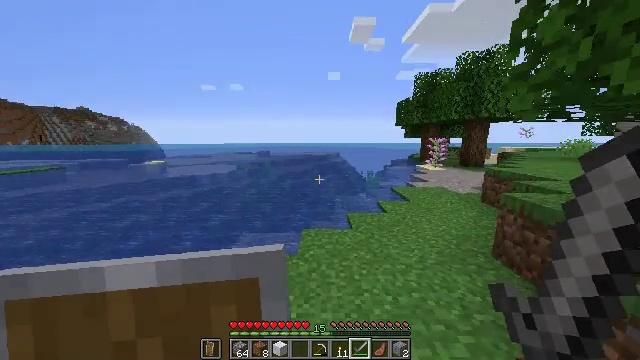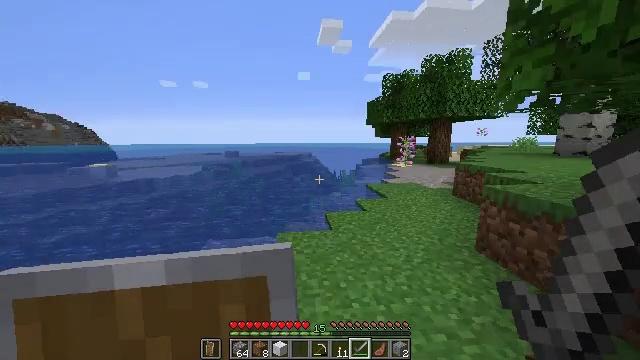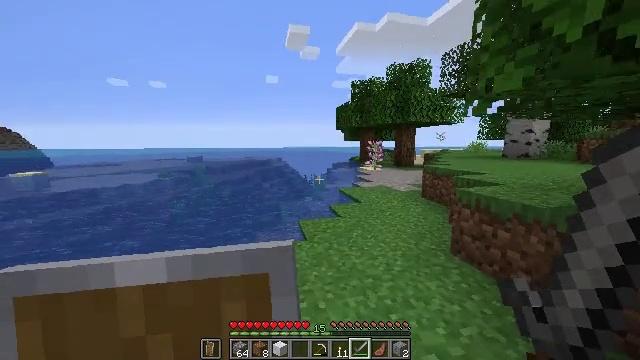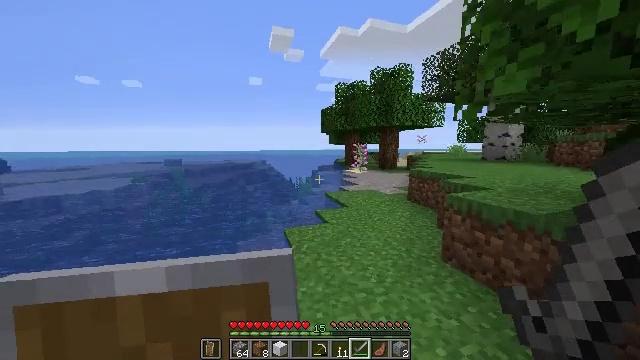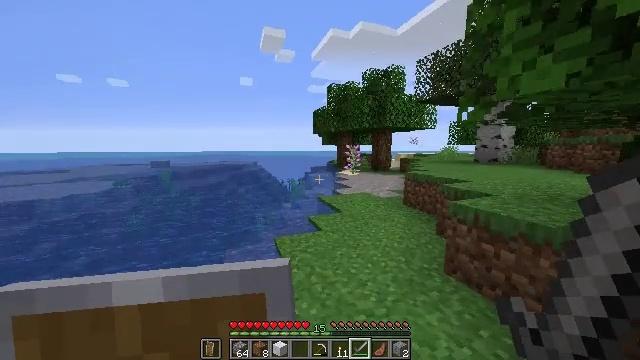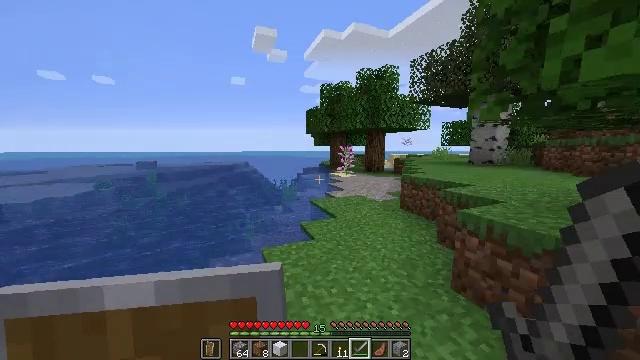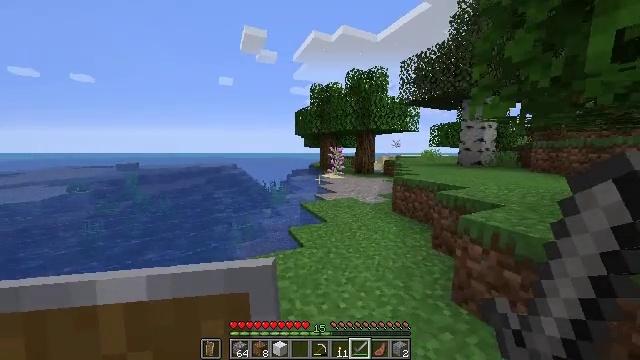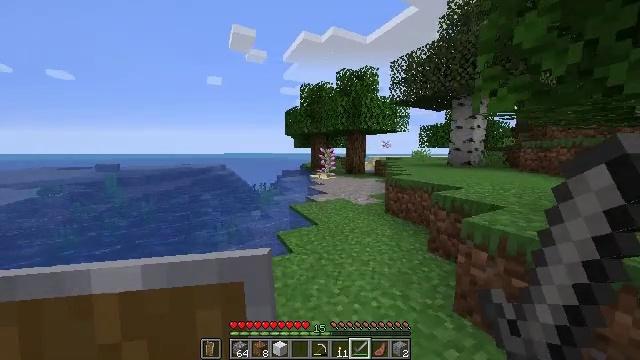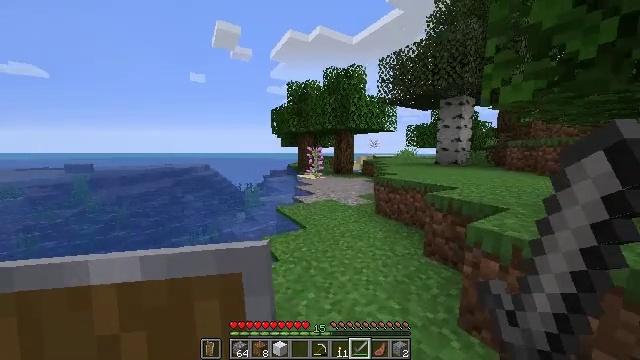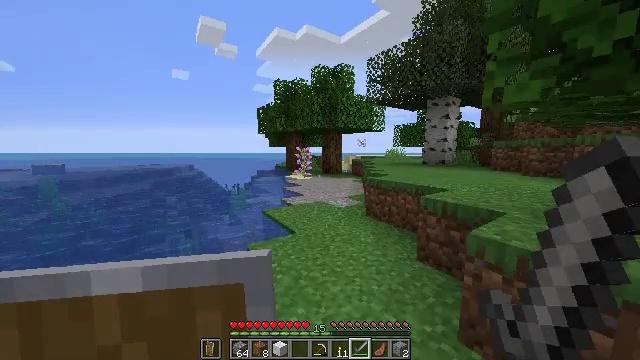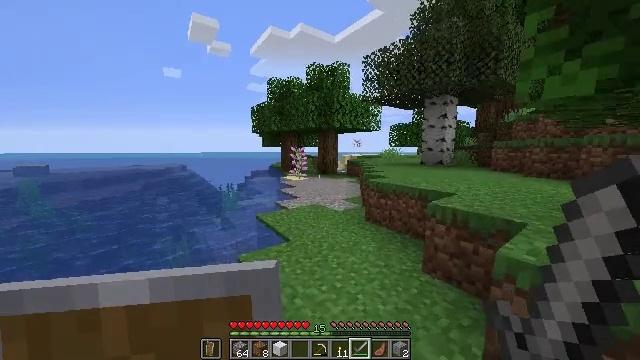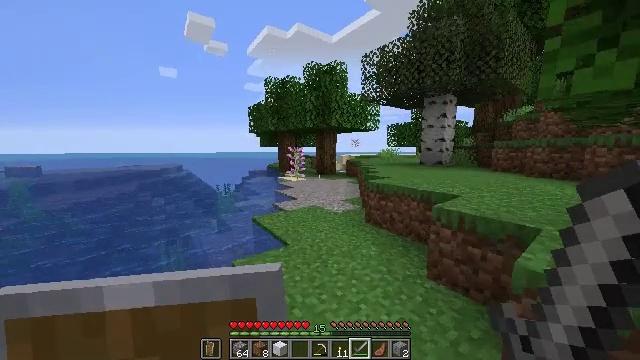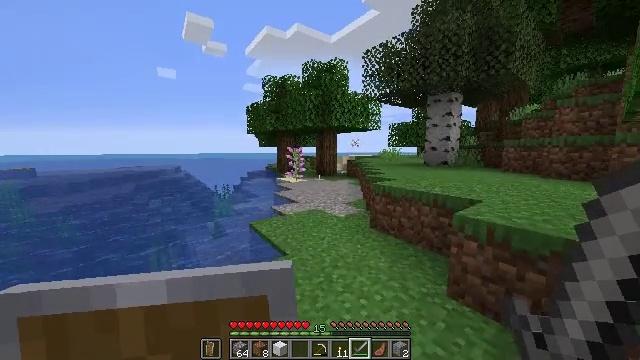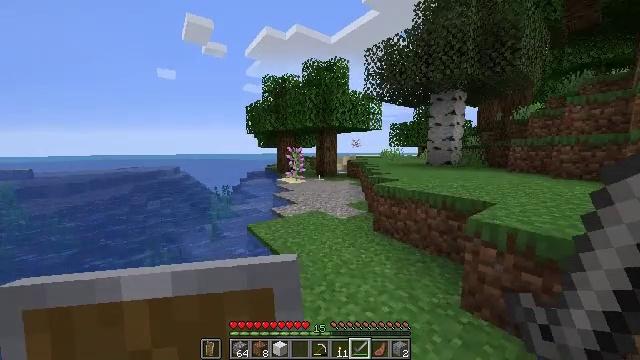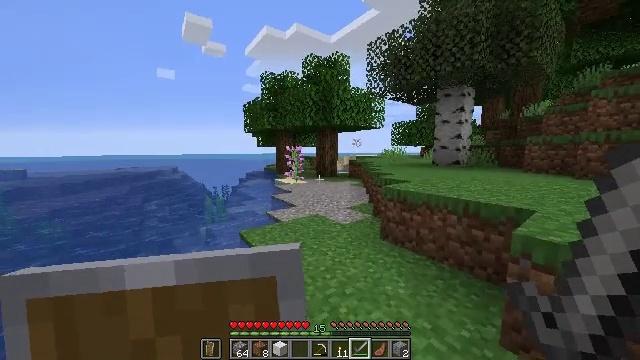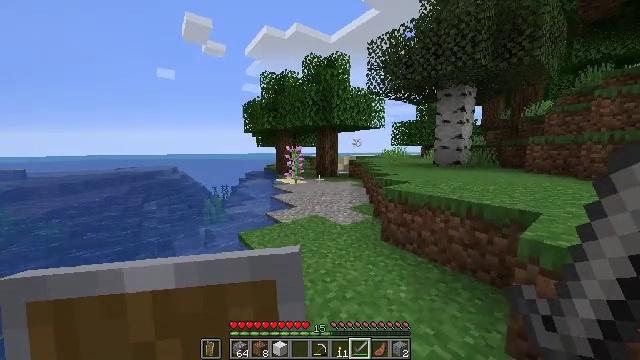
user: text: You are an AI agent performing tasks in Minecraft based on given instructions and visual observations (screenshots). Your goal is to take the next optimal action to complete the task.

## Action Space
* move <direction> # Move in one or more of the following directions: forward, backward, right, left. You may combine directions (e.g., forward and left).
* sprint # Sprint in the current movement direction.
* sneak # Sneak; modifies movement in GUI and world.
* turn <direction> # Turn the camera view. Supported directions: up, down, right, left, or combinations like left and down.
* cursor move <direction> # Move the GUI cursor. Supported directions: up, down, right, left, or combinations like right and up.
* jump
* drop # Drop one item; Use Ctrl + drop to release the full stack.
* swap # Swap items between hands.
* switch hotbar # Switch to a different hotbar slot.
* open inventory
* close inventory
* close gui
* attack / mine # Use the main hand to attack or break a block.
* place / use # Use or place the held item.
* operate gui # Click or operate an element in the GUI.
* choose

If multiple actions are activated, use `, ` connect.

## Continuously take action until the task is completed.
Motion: motion action
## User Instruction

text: Catch and kill the tropical fish.
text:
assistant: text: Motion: move forward, turn right
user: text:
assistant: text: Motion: move forward, turn right and up
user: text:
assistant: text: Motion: move forward, turn right
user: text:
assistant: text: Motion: move forward, turn right
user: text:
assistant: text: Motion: move forward, turn right
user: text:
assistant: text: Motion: move forward, turn right
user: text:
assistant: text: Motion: move forward, turn right
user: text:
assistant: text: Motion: move forward, turn right
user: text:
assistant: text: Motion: move forward, turn right
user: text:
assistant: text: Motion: move forward, turn right
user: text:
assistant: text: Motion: move forward
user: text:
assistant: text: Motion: move forward
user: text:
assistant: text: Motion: move forward
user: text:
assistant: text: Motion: move forward
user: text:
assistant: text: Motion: move forward
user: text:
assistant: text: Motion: move forward
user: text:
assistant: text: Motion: move forward
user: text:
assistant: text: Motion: move forward
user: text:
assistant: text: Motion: move forward
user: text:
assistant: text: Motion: move forward
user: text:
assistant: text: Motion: move forward
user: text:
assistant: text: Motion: move forward, turn left
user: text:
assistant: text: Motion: move forward, turn left and up
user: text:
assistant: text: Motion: move forward, turn up
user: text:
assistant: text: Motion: move forward
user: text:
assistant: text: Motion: move forward
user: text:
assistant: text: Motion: move forward
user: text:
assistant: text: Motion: move forward
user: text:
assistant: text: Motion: move forward
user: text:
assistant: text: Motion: move forward